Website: bh-photo
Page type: customer-info-address
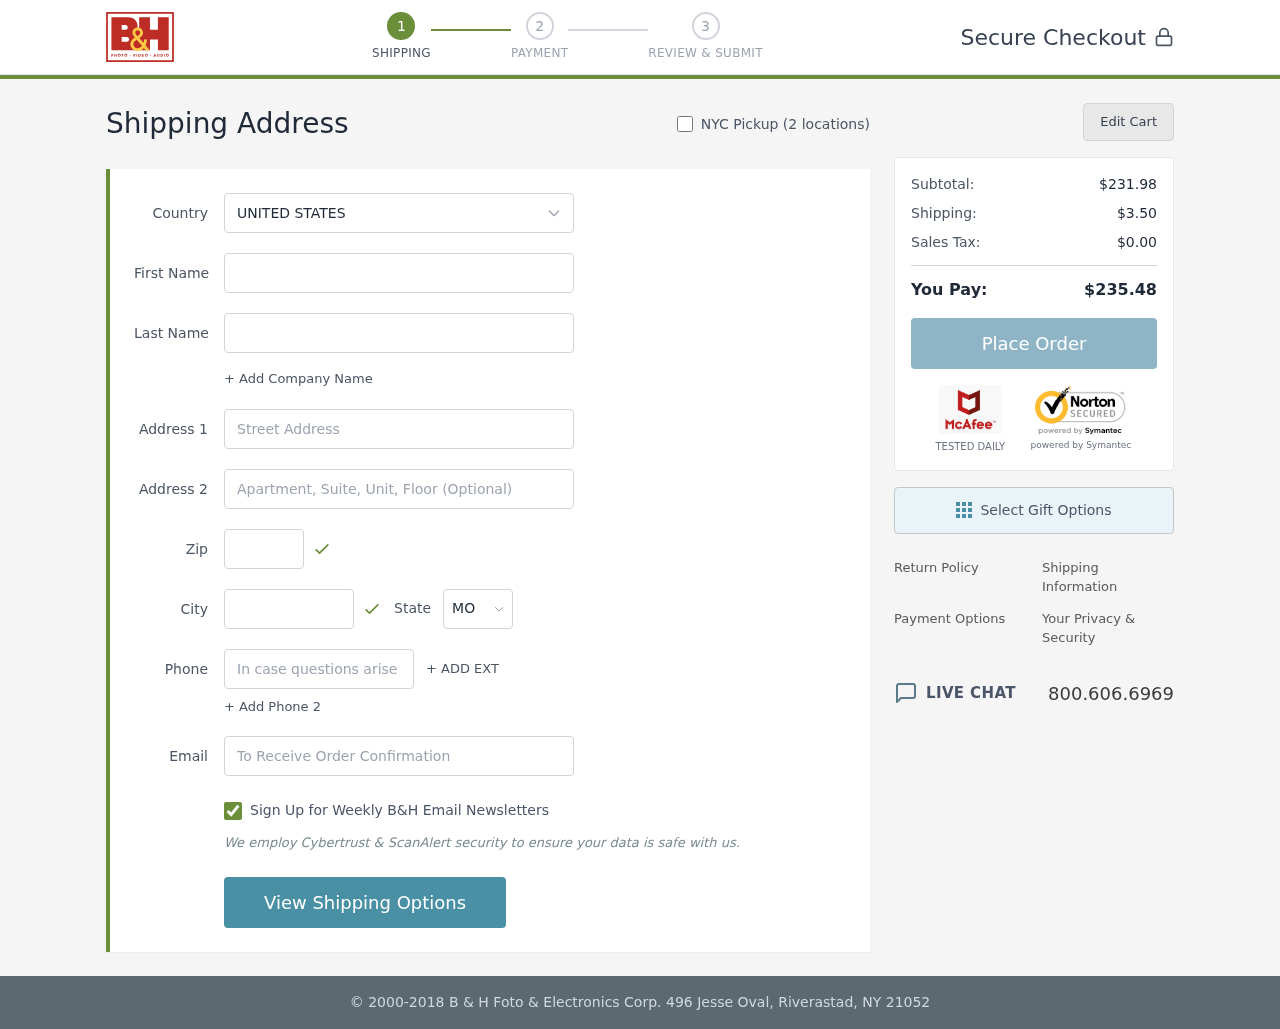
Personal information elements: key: PII_CITY
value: Annafurt
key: PII_COUNTRY
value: United States
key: PII_EMAIL
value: ngarner@yahoo.com
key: PII_FIRSTNAME
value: Nichole
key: PII_LASTNAME
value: Garner
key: PII_PHONE
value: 5359752826
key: PII_POSTCODE
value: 50390
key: PII_STATE_ABBR
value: MO
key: PII_STREET
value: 38365 Brian Pass
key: PII_STREET2
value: Apt. 357
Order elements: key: ORDER_SUBTOTAL
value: $231.98
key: ORDER_SHIPPING_COST
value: $3.50
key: ORDER_TAX
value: $0.00
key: ORDER_TOTAL
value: $235.48